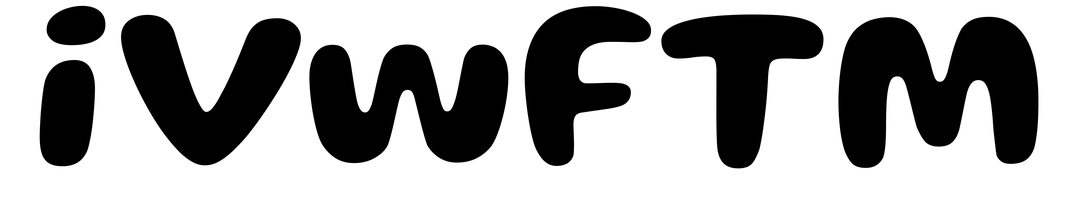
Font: Gluten_SemiBold